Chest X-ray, AP view. Patient: 40 years old, sex F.
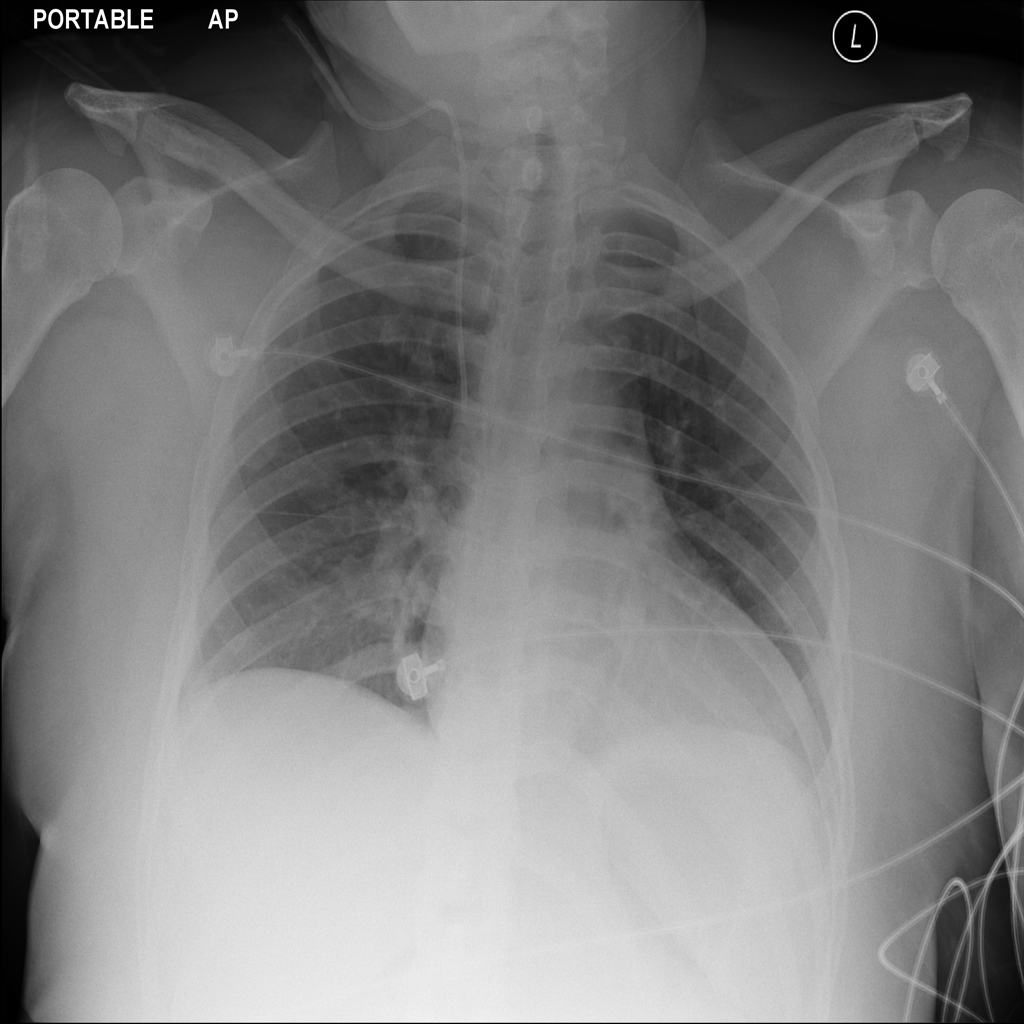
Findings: No Finding